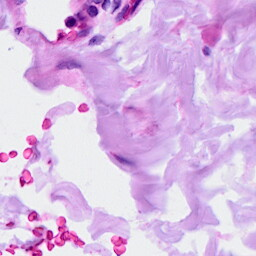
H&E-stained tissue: Ovarian